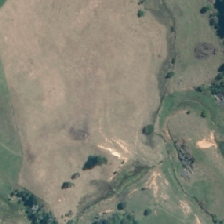
Land cover: high_producing_grassland